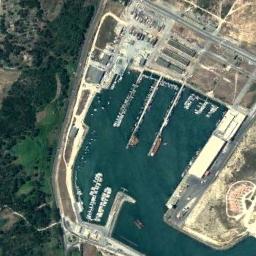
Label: harbor